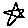
Label: star